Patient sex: M
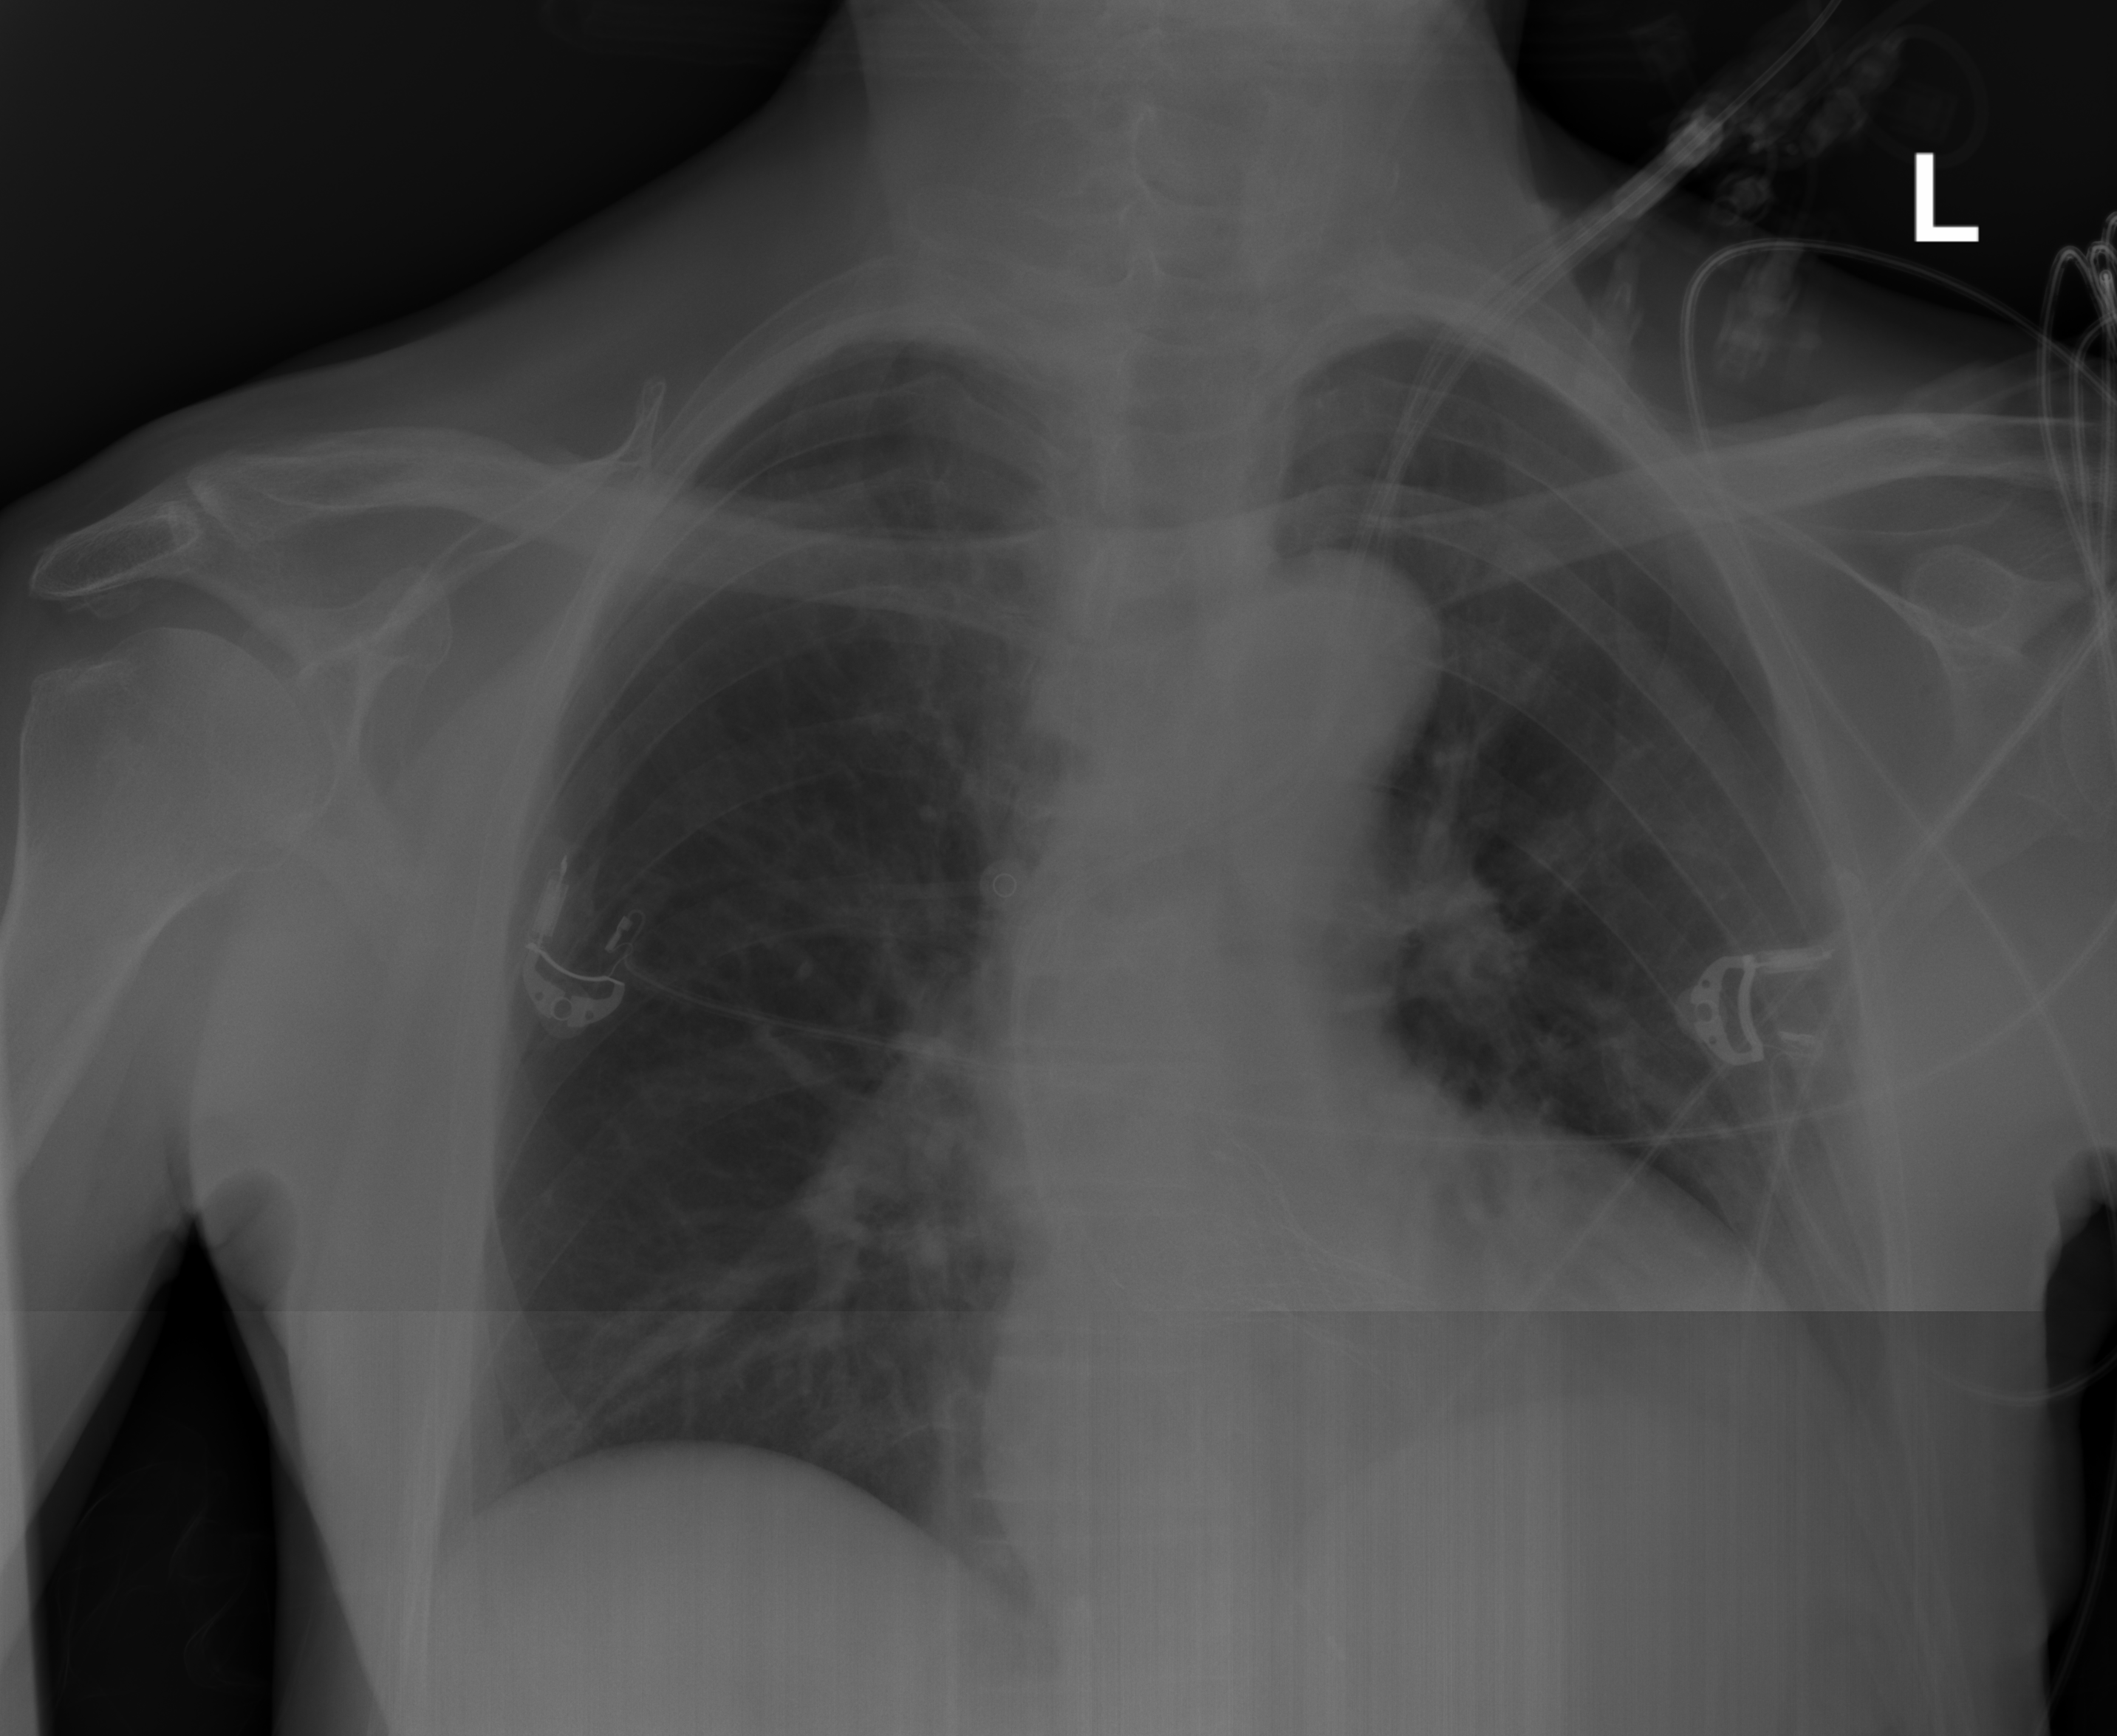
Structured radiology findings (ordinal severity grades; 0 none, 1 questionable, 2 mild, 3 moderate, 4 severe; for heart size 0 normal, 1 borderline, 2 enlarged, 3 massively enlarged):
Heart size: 2
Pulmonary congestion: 0
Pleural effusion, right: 0
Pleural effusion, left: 2
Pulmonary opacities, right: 0
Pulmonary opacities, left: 0
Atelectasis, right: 0
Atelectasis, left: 0